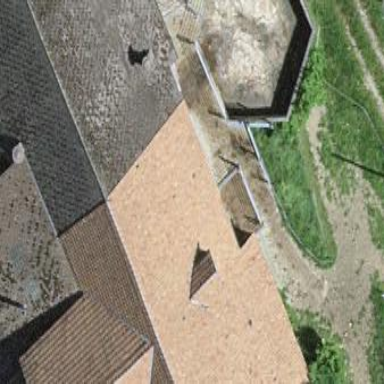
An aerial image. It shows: Farm building.